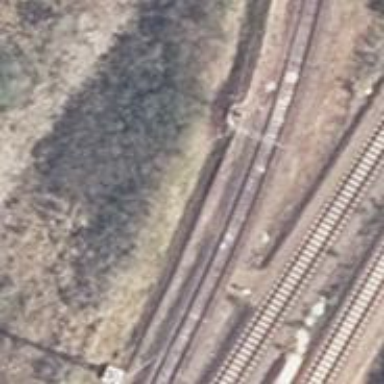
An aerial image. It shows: Rail yard with electrified contact lines for the trains.